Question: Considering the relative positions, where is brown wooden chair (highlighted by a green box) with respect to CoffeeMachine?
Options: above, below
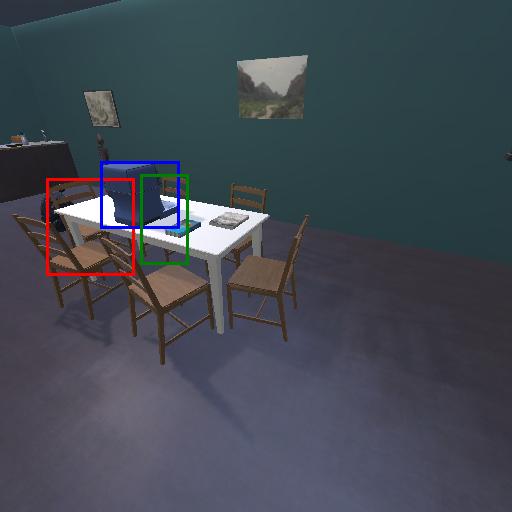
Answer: above